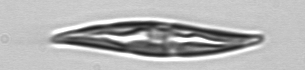
Label: Pleurosigma